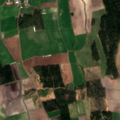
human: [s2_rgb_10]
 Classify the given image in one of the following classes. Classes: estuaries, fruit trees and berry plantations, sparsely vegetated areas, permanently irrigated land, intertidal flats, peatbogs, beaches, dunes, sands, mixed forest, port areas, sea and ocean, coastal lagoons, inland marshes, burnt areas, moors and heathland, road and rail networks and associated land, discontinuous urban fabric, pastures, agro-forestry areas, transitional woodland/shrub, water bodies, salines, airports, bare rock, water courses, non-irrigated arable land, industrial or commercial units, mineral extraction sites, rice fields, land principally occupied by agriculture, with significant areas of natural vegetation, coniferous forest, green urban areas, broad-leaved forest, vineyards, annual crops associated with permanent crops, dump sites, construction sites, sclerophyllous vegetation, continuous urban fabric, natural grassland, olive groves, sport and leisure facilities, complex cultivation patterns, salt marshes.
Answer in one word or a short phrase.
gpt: non-irrigated arable land, land principally occupied by agriculture, with significant areas of natural vegetation, coniferous forest, mixed forest